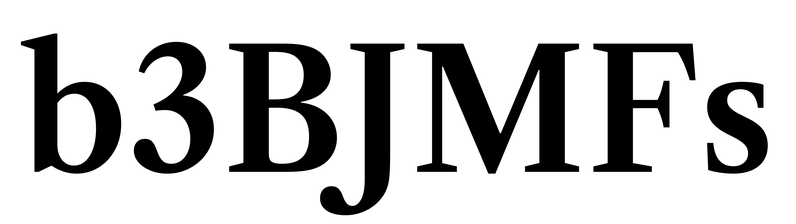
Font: LibreCaslonText_SemiBold